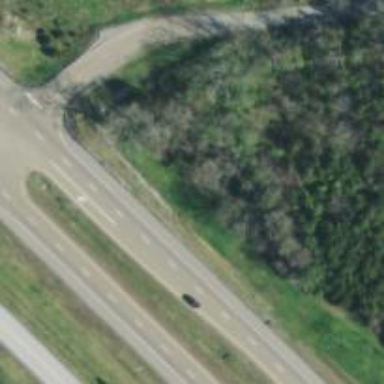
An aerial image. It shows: This image shows trunk highway that functions as expressway.